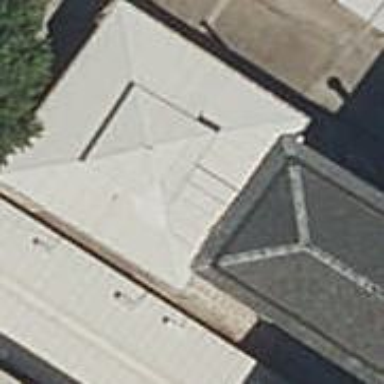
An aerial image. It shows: Building with slate roof.